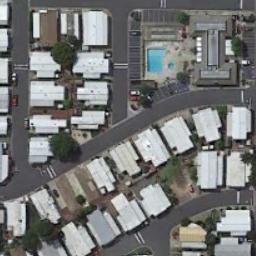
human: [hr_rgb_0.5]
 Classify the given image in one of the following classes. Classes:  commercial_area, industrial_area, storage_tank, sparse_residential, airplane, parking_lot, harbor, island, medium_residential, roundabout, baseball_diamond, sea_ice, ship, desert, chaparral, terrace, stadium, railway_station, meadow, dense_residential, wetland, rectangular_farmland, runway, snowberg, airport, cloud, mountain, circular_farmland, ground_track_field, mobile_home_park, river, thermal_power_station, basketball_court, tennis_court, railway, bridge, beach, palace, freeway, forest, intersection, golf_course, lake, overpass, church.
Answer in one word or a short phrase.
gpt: mobile_home_park